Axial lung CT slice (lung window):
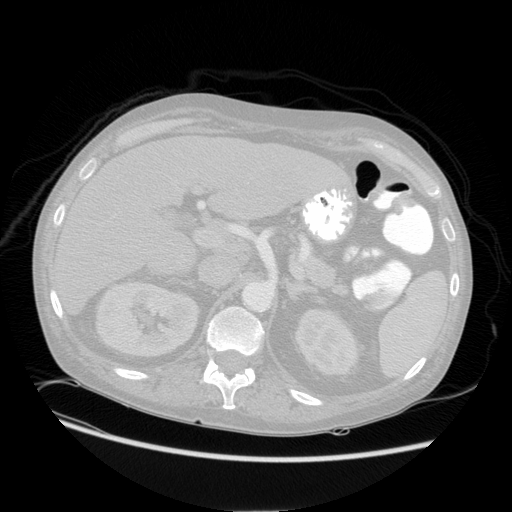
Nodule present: no